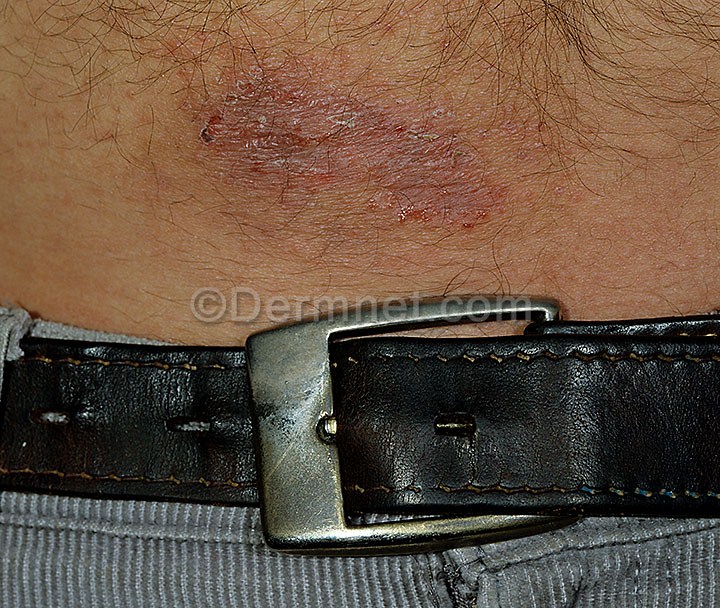
Disease: Poison Ivy Photos and other Contact Dermatitis